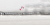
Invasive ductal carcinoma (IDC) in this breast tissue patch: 0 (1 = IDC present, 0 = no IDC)